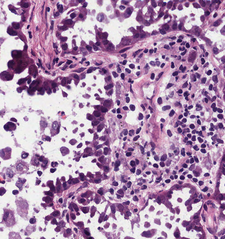
Tumor epithelial tissue: yes
Tumor-associated stroma tissue: yes
Normal tissue: no